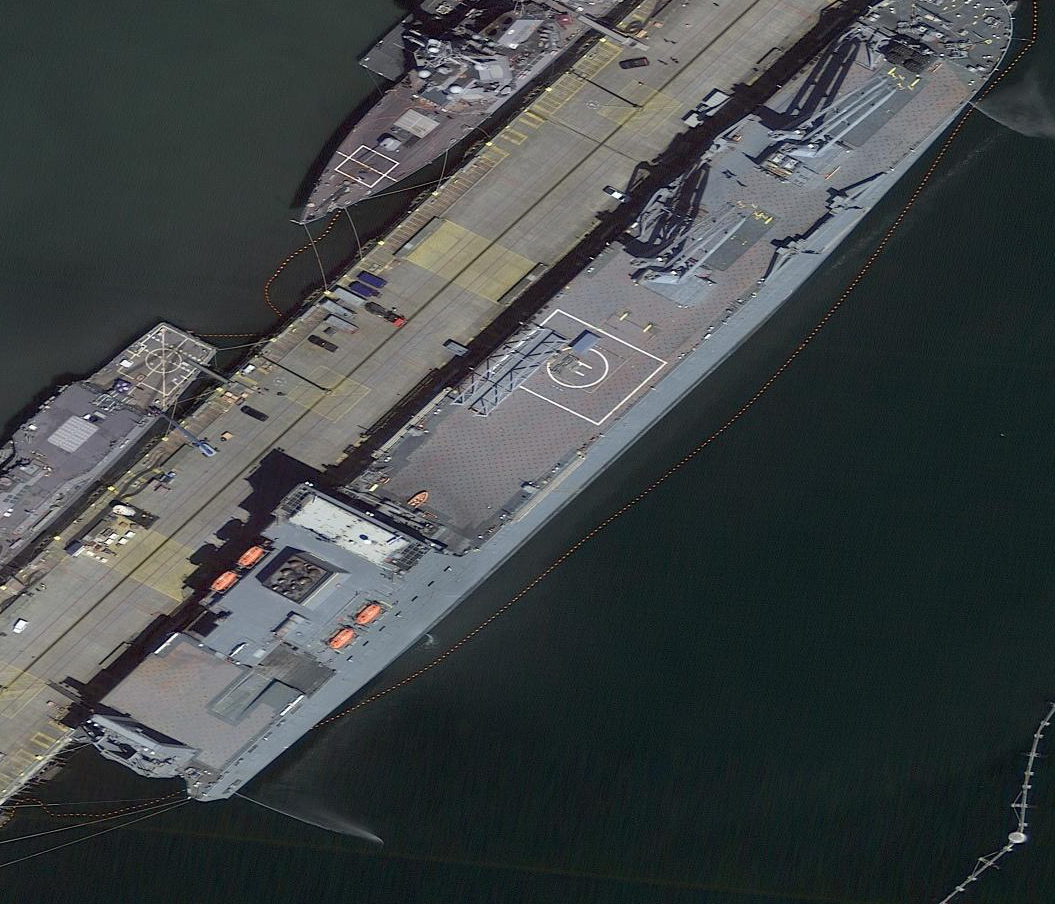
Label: Crane_ship